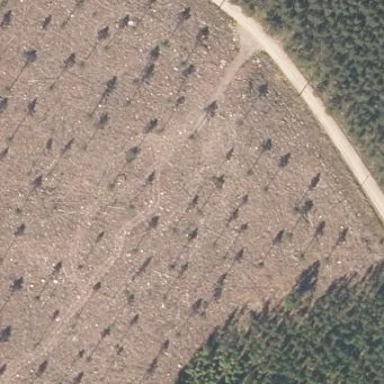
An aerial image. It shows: Clearcut man-made area surrounded by scrub vegetation.